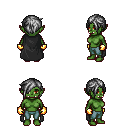
a pixel art fantasy rpg character, female body template, orc, green skin, black cape, teal pants, gray pixie cut hairstyle, gold gloves, four views (front, back, left, right), 2x2 character sprite sheet, small pixel art, hard edges, no anti-aliasing